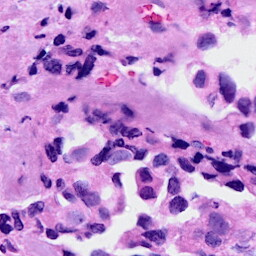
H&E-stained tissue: Breast